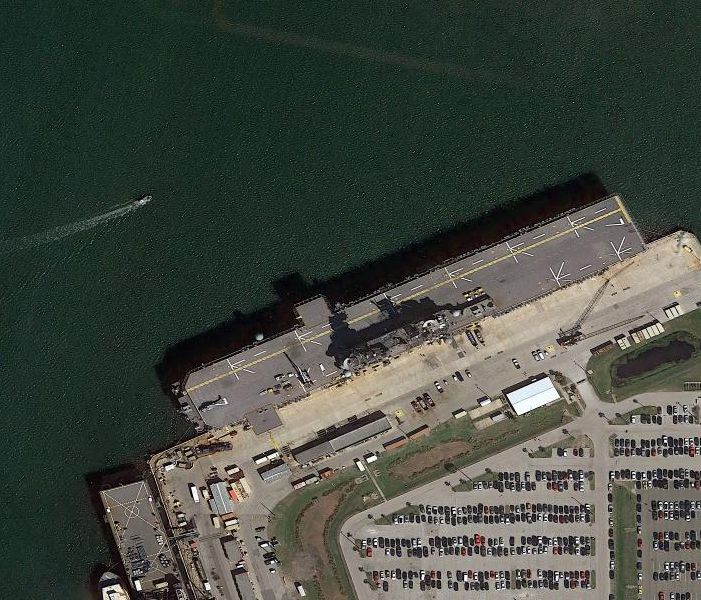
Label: Wasp-class_assault_ship